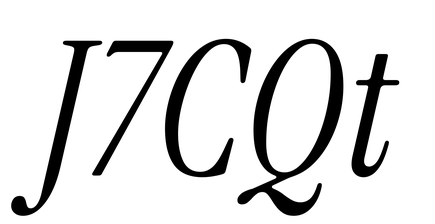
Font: InstrumentSerif-Italic